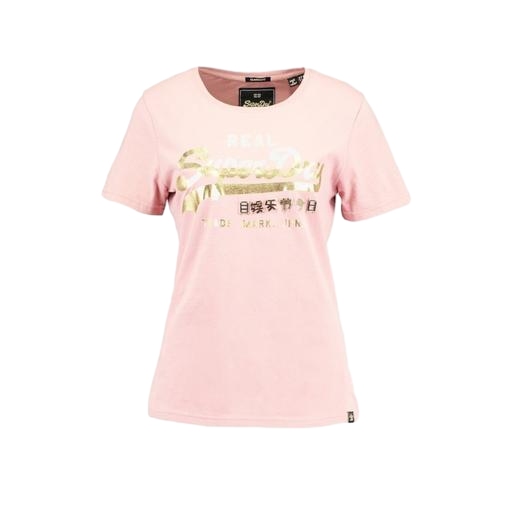
pink graphic t-shirt, pink woman's tee, pink mai tai tee, white background